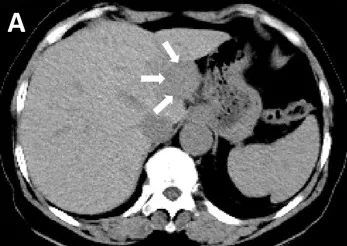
Liver CT scan: A single mass in the liver as observed by CT imaging (arrow). The Lesion exhibited slightly low-density on plain CT scan.
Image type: radiology (ct)